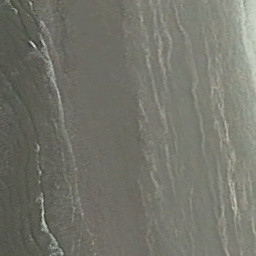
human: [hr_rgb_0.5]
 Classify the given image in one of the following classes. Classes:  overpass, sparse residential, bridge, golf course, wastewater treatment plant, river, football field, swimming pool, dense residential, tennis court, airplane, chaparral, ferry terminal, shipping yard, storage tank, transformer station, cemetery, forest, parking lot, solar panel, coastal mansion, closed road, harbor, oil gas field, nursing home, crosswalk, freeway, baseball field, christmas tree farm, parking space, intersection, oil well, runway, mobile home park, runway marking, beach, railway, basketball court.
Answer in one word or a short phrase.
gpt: beach